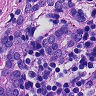
Metastatic tissue present: yes